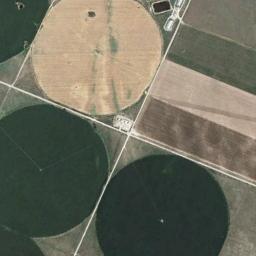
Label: circular_farmland